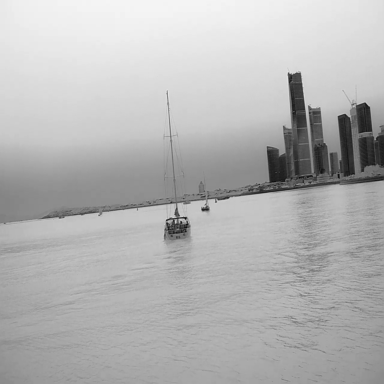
There are 11 objects shown in the infrared image, including three container_ships, five sailboats, and three canoes.